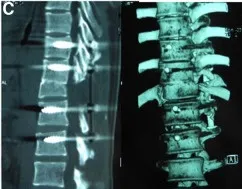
CT scans. Demonstrated that the good reduction was maintained and excellent interbody fusion at the osteotomy site was achieved.
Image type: radiology (ct)